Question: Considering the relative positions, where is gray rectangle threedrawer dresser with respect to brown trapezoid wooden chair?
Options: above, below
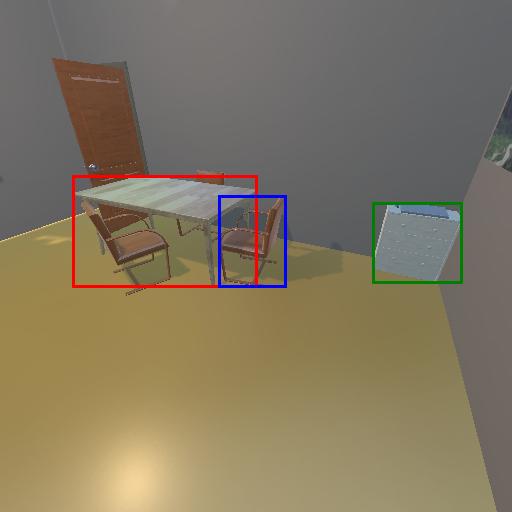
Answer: above